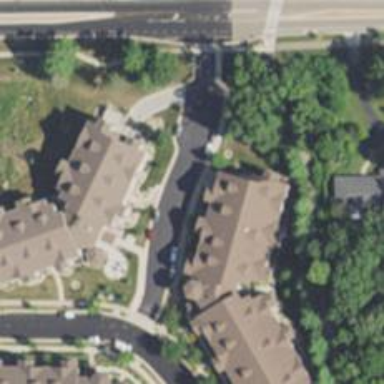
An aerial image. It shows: Image showing building with apartments.